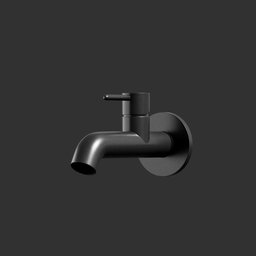
Label: appliances